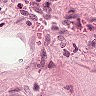
Metastatic tissue present: no